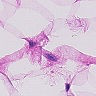
Metastatic tissue present: no